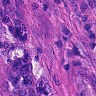
Metastatic tissue present: yes